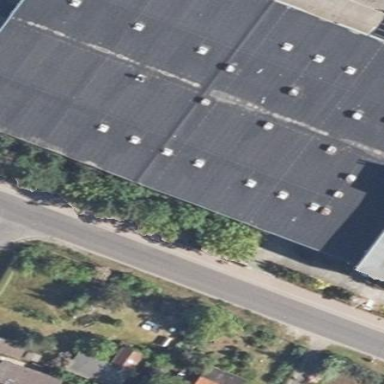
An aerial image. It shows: Industrial building.